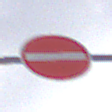
Verkehrszeichen: VerbotDerEinfahrt
Umgebung: Outdoor, Nature
Tageszeit: MorningAfternoon
Wetter: PartlyCloudy
Licht: Natural
Jahreszeit: Winter
Kontrast: HighContrast